Question: I am trying to get the Fast Fourier Transform of a specific part of the signal coming from a .wav file.
The .wav file is a repetition of the signal every 0.6 seconds.
I am trying to figure out how to get the repetition 10 times and compare to show that the results should be similar.
This is the code i have for now:
'''
Fs = 44100;
cj = sqrt(-1);
[test,fs]= wavread('3b healthy2.wav'); % File data name
dt = 1/Fs;
time = 45.6;
N = time/dt;
left=test(:,1);
right=test(:,2);
I = left;
Q = right;
t = 0:dt:(time-dt);
n = length(t);
f = -Fs/2:Fs/n:Fs/2-Fs/n;
s = I+cj.*Q;
%%%%%%%%%%%%%%%%%%%%%%%%%%%%%%%%%%%%%%%%%%%%%%%%%%%%%%%%%%
% Smooth the signal
ss = smooth(s,201);
sf = fftshift(fft(ss(1:N))); % taking fft
%%%%%%%%%%%%%%%%%%%%%%%%%%%%%%%%%%%%%%%%%%%%%%%%%%%%%%%%
figure(2)
plot(f,(abs(sf))./max(abs(sf)))
'''
So once I separate program I can find out the time domain and from there I found that one repetition is at 45.2 to 45.8.
After I run this program I get a graph but from what I can see, it is not including one repetition but all repetitions combined up to 45.2
Below is the graph of what the signal looks like at 45 seconds. The signal is repeating continuously for 3 minutes. Now I need the FFT of that 45 seconds repetition

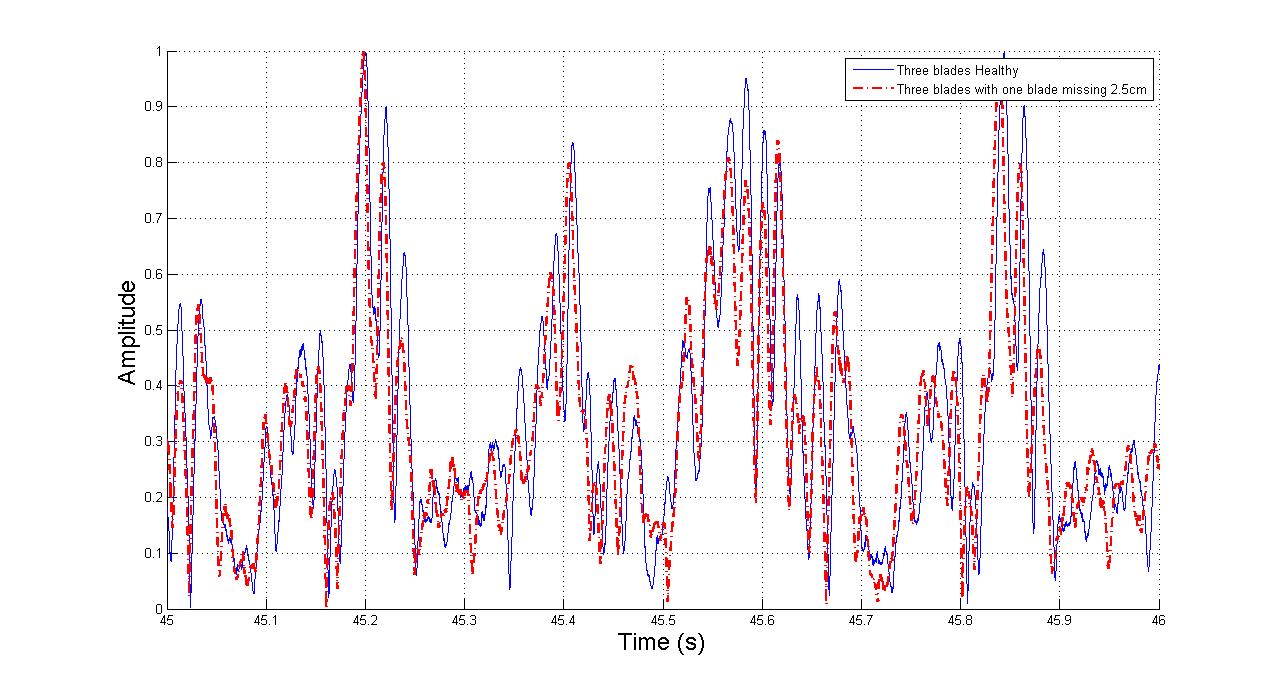
Answer: It looks like you want to setup a window for your signal to be analyzed.
If so, in time domain you simply truncate your vector.
'''
left=test(:,1);
right=test(:,2);
time = 45;
interval =1; // per second, for 0.1 second use interval = 0.1;
w_range = time*Fs: (time+interval)*Fs-1;
I = left(w_range) // truncate here
Q = right(w_range) // and here
n = interval * Fs;
f = -Fs/2:Fs/n:Fs/2-Fs/n;
// continue FFT analysis ...
'''
Make sense? Please leave comment if this not what you want.